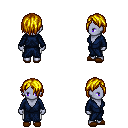
a pixel art fantasy rpg character, female body template, dark elf, purple skin, blue robe, white pants, blonde bangs hairstyle, brown slippers, four views (front, back, left, right), 2x2 character sprite sheet, small pixel art, hard edges, no anti-aliasing